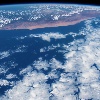
Label: cloud